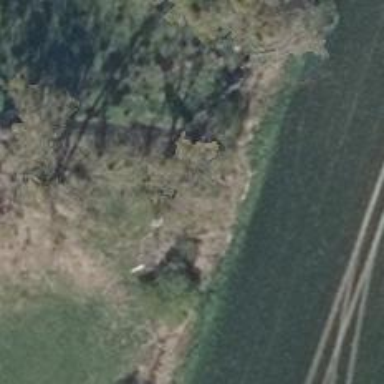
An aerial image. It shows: Row of trees in natural setting.